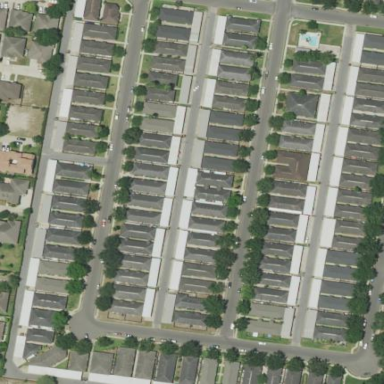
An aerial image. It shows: Residential neighbourhood.